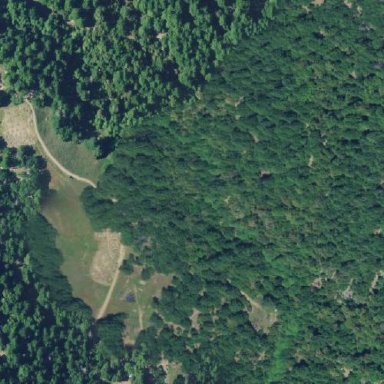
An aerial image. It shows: Forest area.